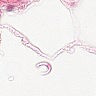
Metastatic tissue present: no